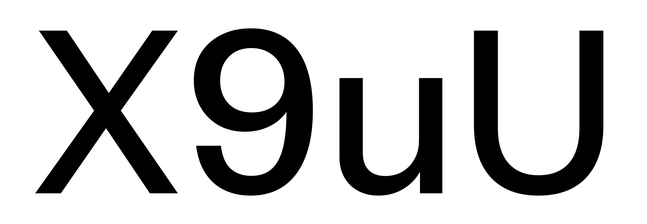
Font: InstrumentSans_Medium